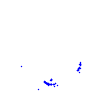
Particle: proton